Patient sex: M
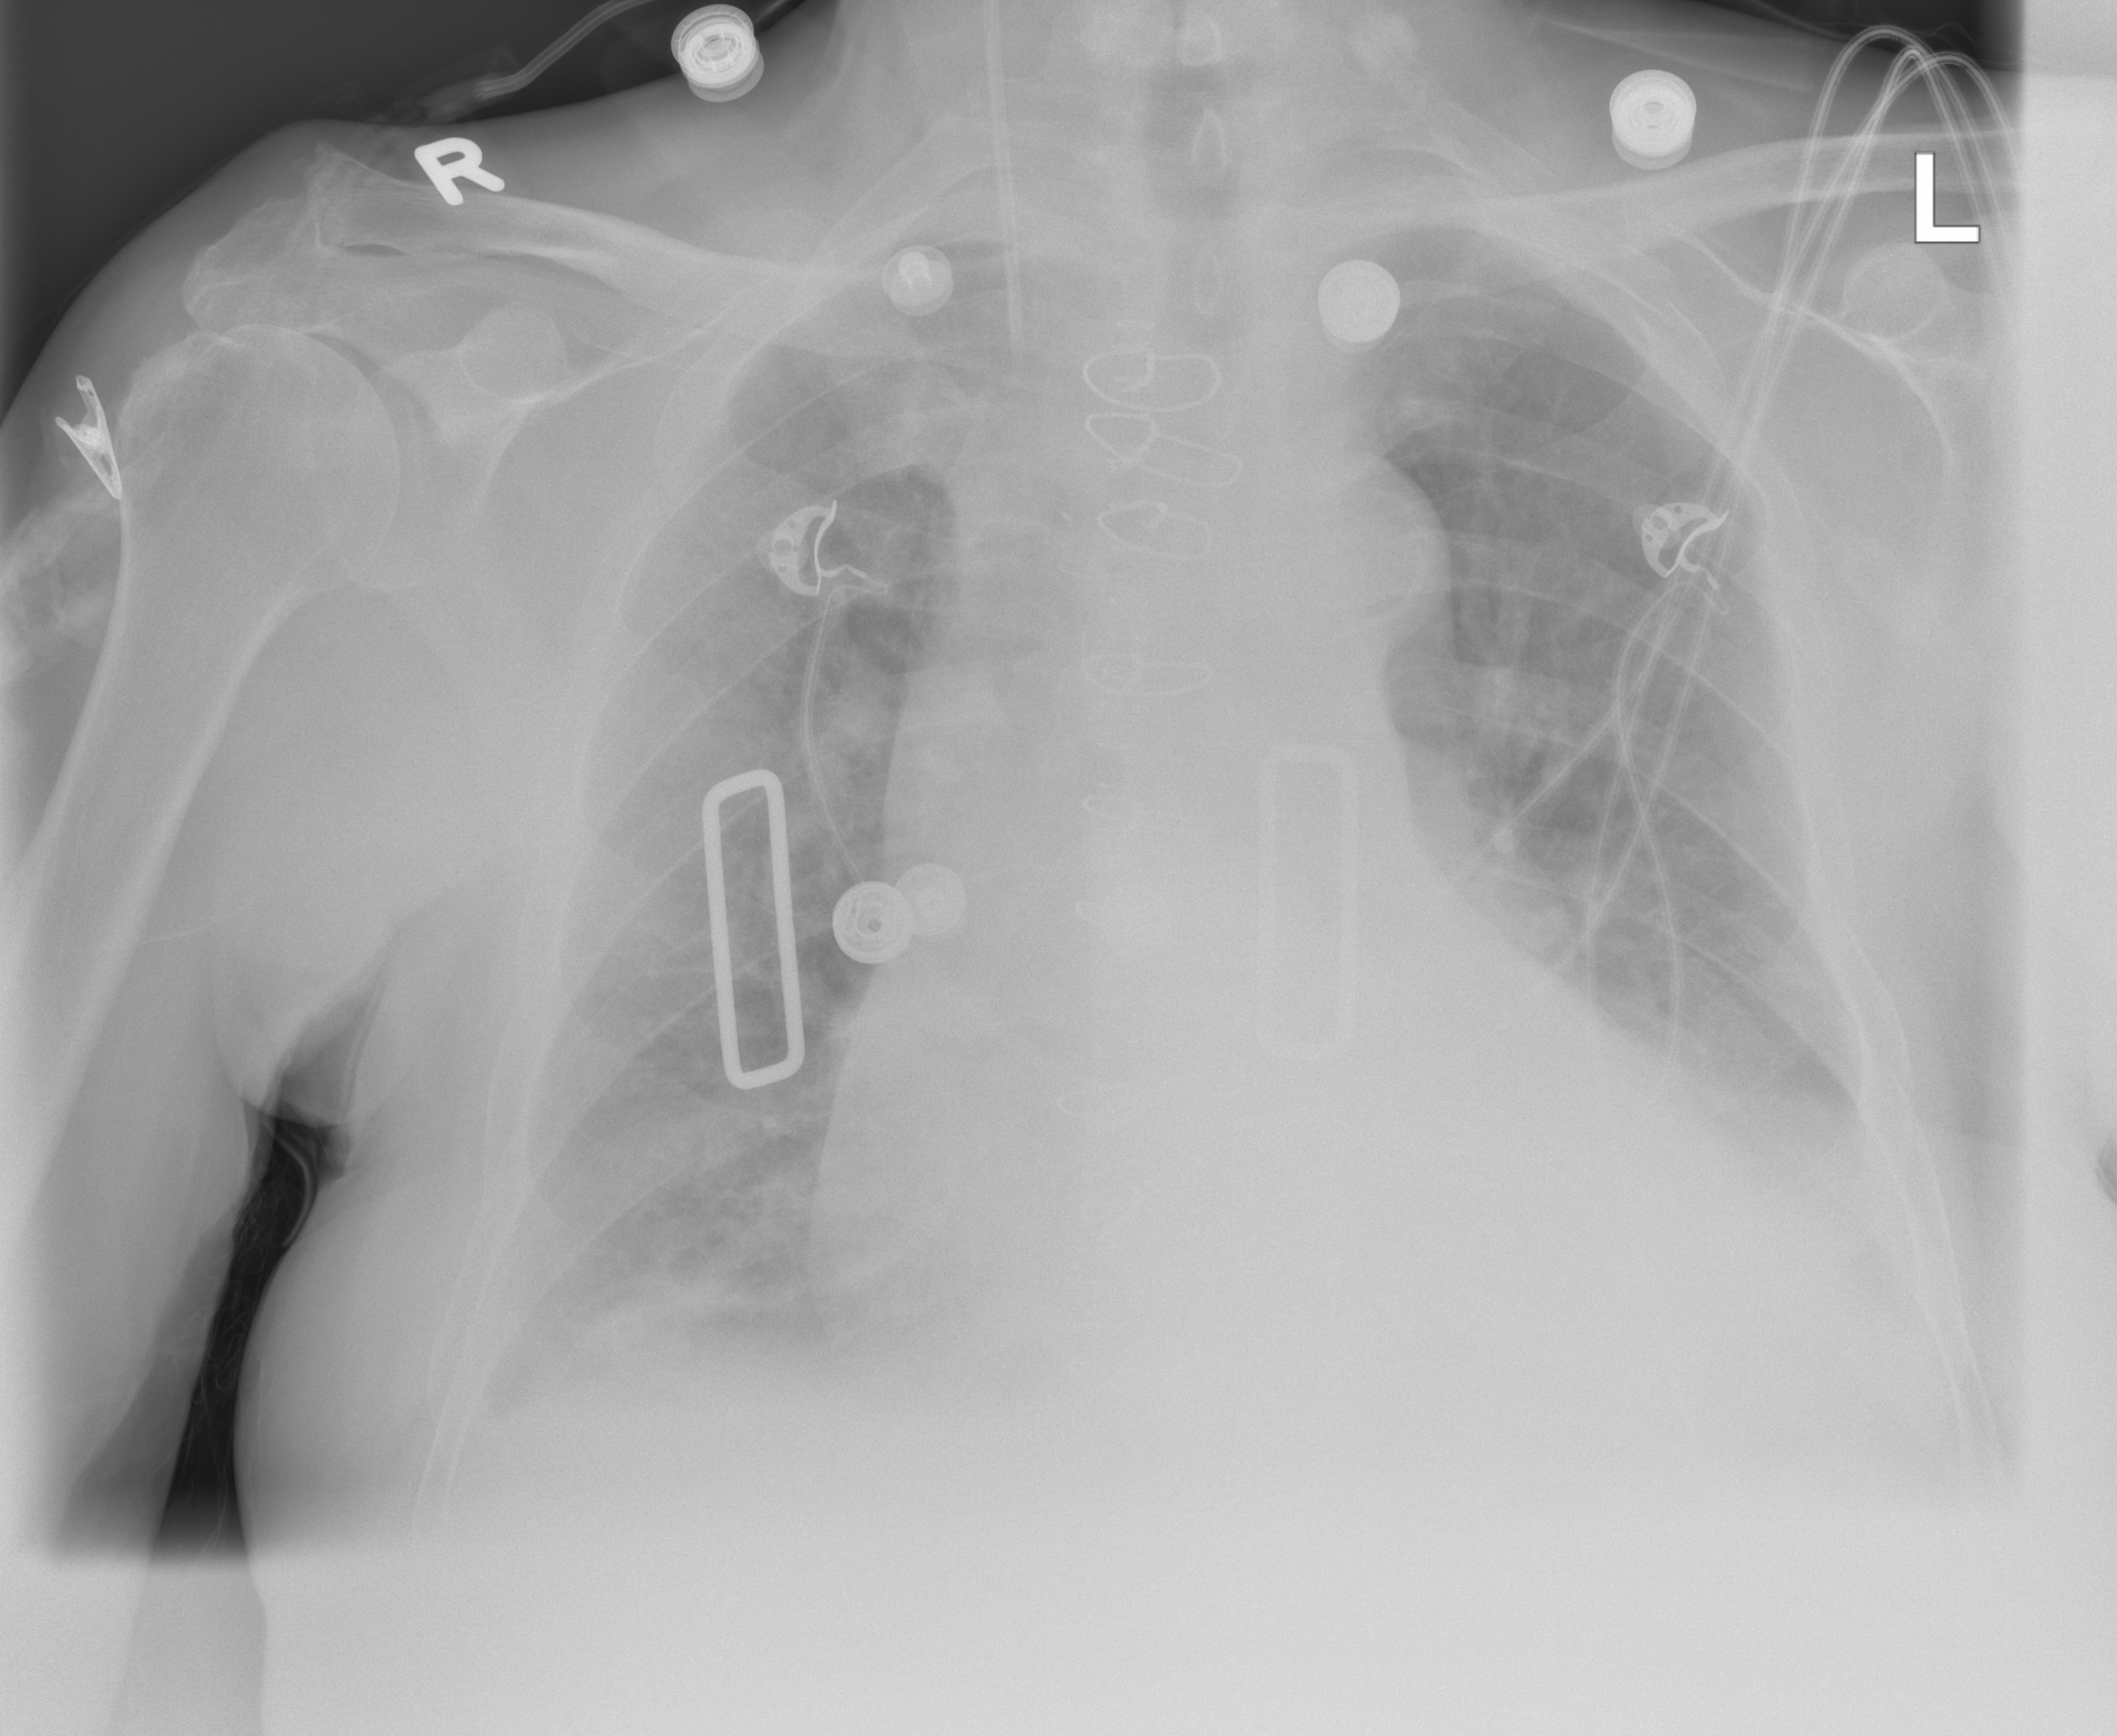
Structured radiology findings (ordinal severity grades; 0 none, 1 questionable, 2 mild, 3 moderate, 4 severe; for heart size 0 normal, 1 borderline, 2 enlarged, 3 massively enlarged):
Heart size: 2
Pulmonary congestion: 2
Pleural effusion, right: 2
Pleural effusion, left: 2
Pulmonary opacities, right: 2
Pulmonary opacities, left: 0
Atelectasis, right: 2
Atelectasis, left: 0